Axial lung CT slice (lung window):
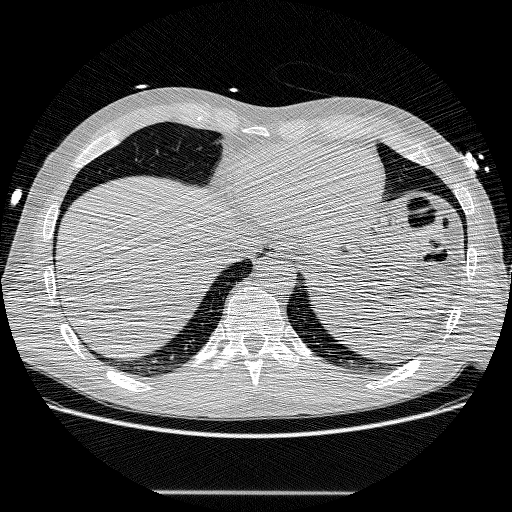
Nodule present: no